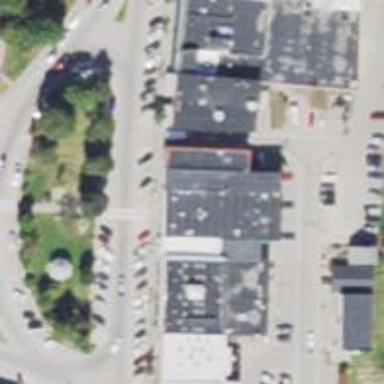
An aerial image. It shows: Convenience shop.